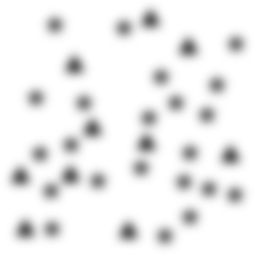
Squares: 0
Triangles: 10
Stars: 22
Total shapes: 32